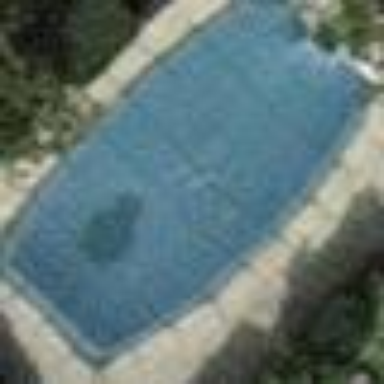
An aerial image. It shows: Swimming pool located in leisure land.